Question: I Write the following python code but I have a problem. I need to set a condition for MySQL 'if two var in column height is equal display more width one upper':

'''
import mysql.connector
mydb = mysql.connector.connect(
host="localhost",
user="root",
password="",
database="data"
)
mycursor = mydb.cursor()
sql = "SELECT * FROM data ORDER BY Height"
mycursor.execute(sql)
myresult = mycursor.fetchall()
for x in myresult:
print(x[0],x[1],x[2],'
')'''
'''
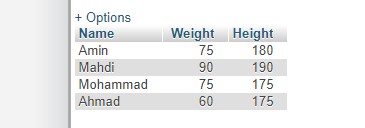
Answer: add the second condition for order by
'''
SELECT * FROM data ORDER BY Height, width
'''
or
'''
SELECT * FROM data ORDER BY Height, width DESC
'''
for descending order of width with same height